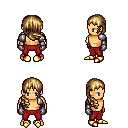
a pixel art fantasy rpg character, male body template, human, tanned skin, steel arm armor, red pants, blonde right-swept hairstyle, metal gloves, gold boots, four views (front, back, left, right), 2x2 character sprite sheet, small pixel art, hard edges, no anti-aliasing